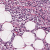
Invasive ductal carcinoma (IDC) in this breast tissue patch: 1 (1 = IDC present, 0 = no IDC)